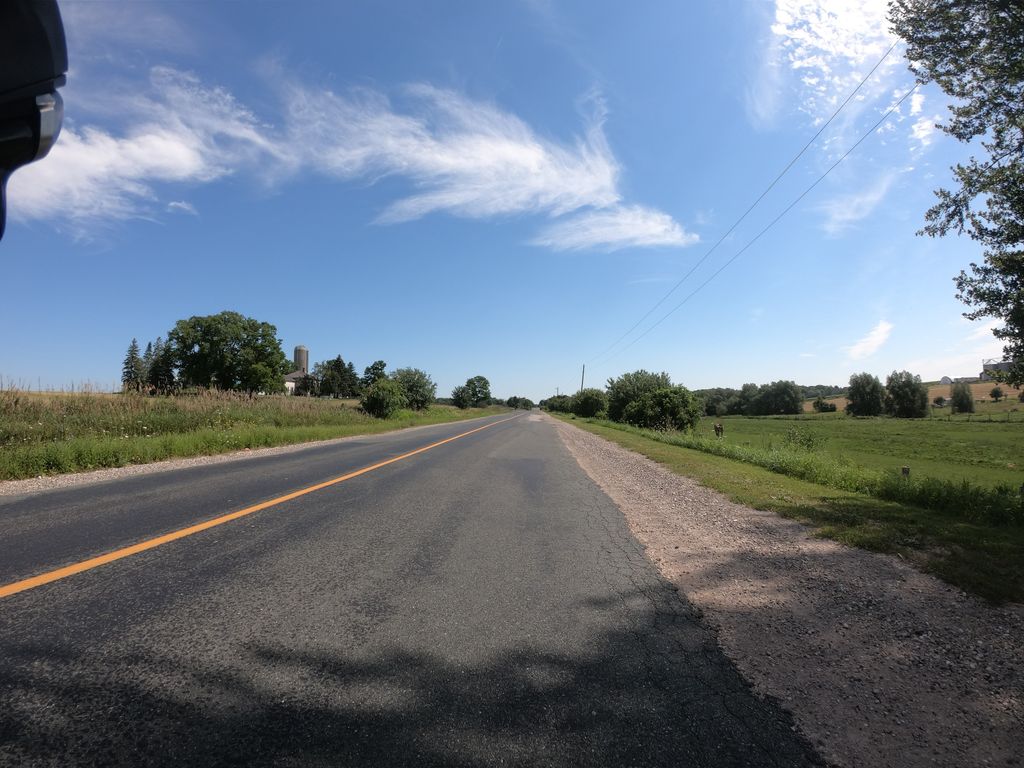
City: kitchener-waterloo